Question: My extension works in Chrome, Firefox, and Opera. I wanted to support edge too. However I cannot do a simple thing, I cannot 'fetch'/'XHR' my own files! I even added '<all_urls>' to my 'permissions' array in 'manifest.json', however I keep getting 'TypeMismatchError' and in details it says "Permission Denied". Here is a screenshot:

Does anyone know if it is possible to fetch your own files in Edge? I need to specifically fetch the messages.json files in my '/_locales/*' folders.
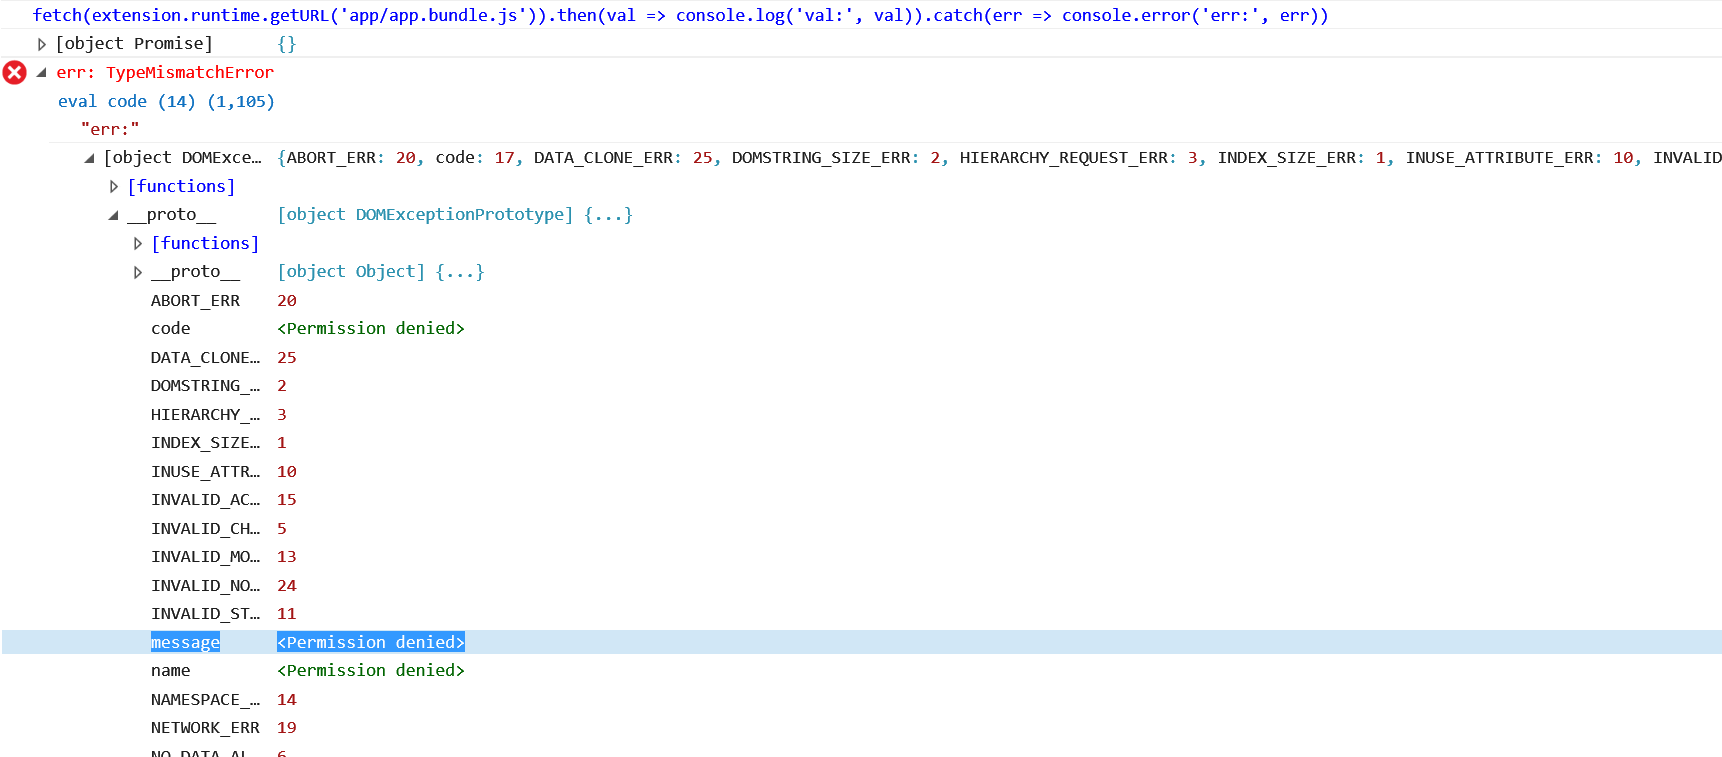
Answer: This is a known issue which has been reported here <URL>, you can use the workaround mentioned in the link or use 'XMLHttpRequest' instead of 'fetch'.
'''
const xhr = new XMLHttpRequest();
xhr.onload = () => {
console.log(xhr.responseText);
};
const url = chrome.runtime.getURL('test/test.js');
xhr.open("GET", url);
xhr.send();
'''